Question: While building a game where there is nested array grid to represent tiles , i was trying to determine "neighboring" tiles type , and ran into a coding mistake.
When i tried to debug , i wanted to console.log some objects , but my browser gave me weird output. When the object is written on one line , the values seem to be somewhat right ( except for that mistake of mine ) but when i wanted to display the rest of the object (click and roll-down) , it showed me entirely different values. Is this caused by me ?
For better illustration , here is a screenshot

The object is declared like this
'''
var TileFactory = function(){
this.l={
x:null,
y:null
};
this.neighbours={
top:null,
topR:null,
topL:null,
r:null,
l:null,
bot:null,
botR:null,
botL:null
};
this.buffer;
};
'''
And then , this is manipulated via method several times ( chain of conditions ) rapidly
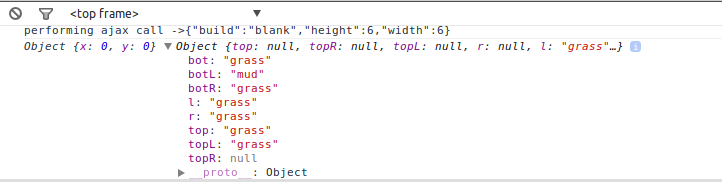
Answer: There are multiple answers out there with more detailed explanation and solutions. But when expanding an object in console view, the console output the latest state of the object. Perhaps doing so to reduce memory use in case those objects was never really viewed. So if the object has mutated after you logged it, you see a different result when you expand it.
If the object has no cyclic structure and has no functions, logging it as json string would solve the issue. If it does have cyclic structure and/or functions, perhaps you need to find some deep object cloning methods.
Personally I'd avoid using these kind of logging technique though. Whatever object is logged like this, it cannot be gc'ed. Definite should remove those logs before publishing code.